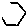
Label: hexagon